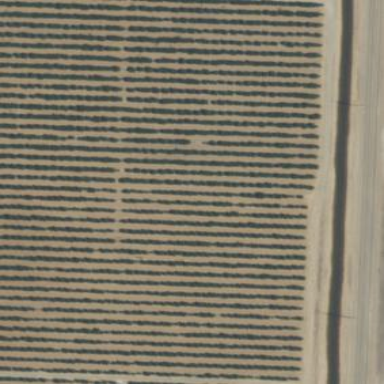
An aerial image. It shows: Apricot orchard with rows of apricot trees.